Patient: sex M, age 29
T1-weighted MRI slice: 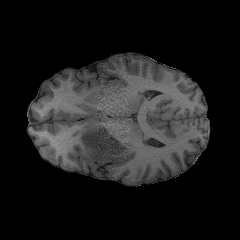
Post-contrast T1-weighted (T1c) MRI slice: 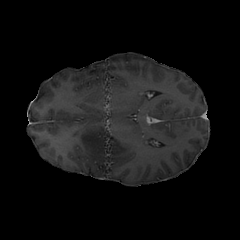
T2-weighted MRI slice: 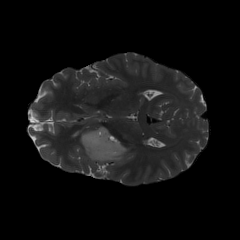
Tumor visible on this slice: yes
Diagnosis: Astrocytoma, IDH-mutant
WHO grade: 2